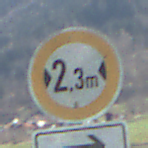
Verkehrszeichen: TatsaechlicheBreite2Komma3
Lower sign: RichtungsangabeDurchPfeile5
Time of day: MorningAfternoon
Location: Outdoor (Nature)
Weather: PartlyCloudy
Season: NotSpecified
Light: Natural